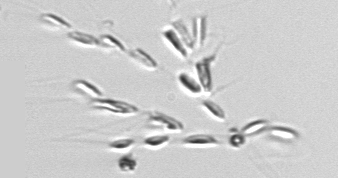
Label: Dinobryon